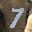
Label: 7